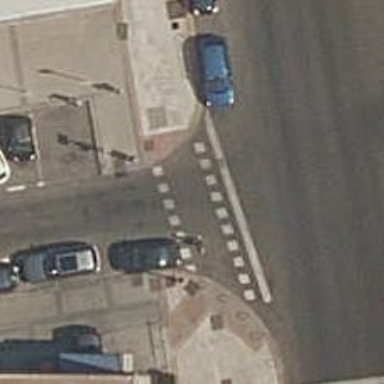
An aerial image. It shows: Road crossing with traffic signals.